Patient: sex M, age 55
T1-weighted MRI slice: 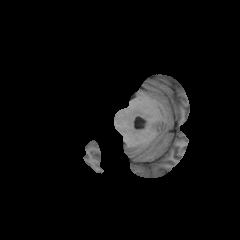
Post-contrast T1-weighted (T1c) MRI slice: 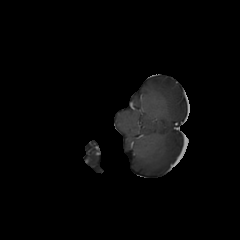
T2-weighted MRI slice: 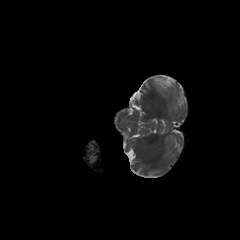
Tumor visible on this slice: no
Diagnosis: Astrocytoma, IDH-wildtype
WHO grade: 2